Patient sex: M
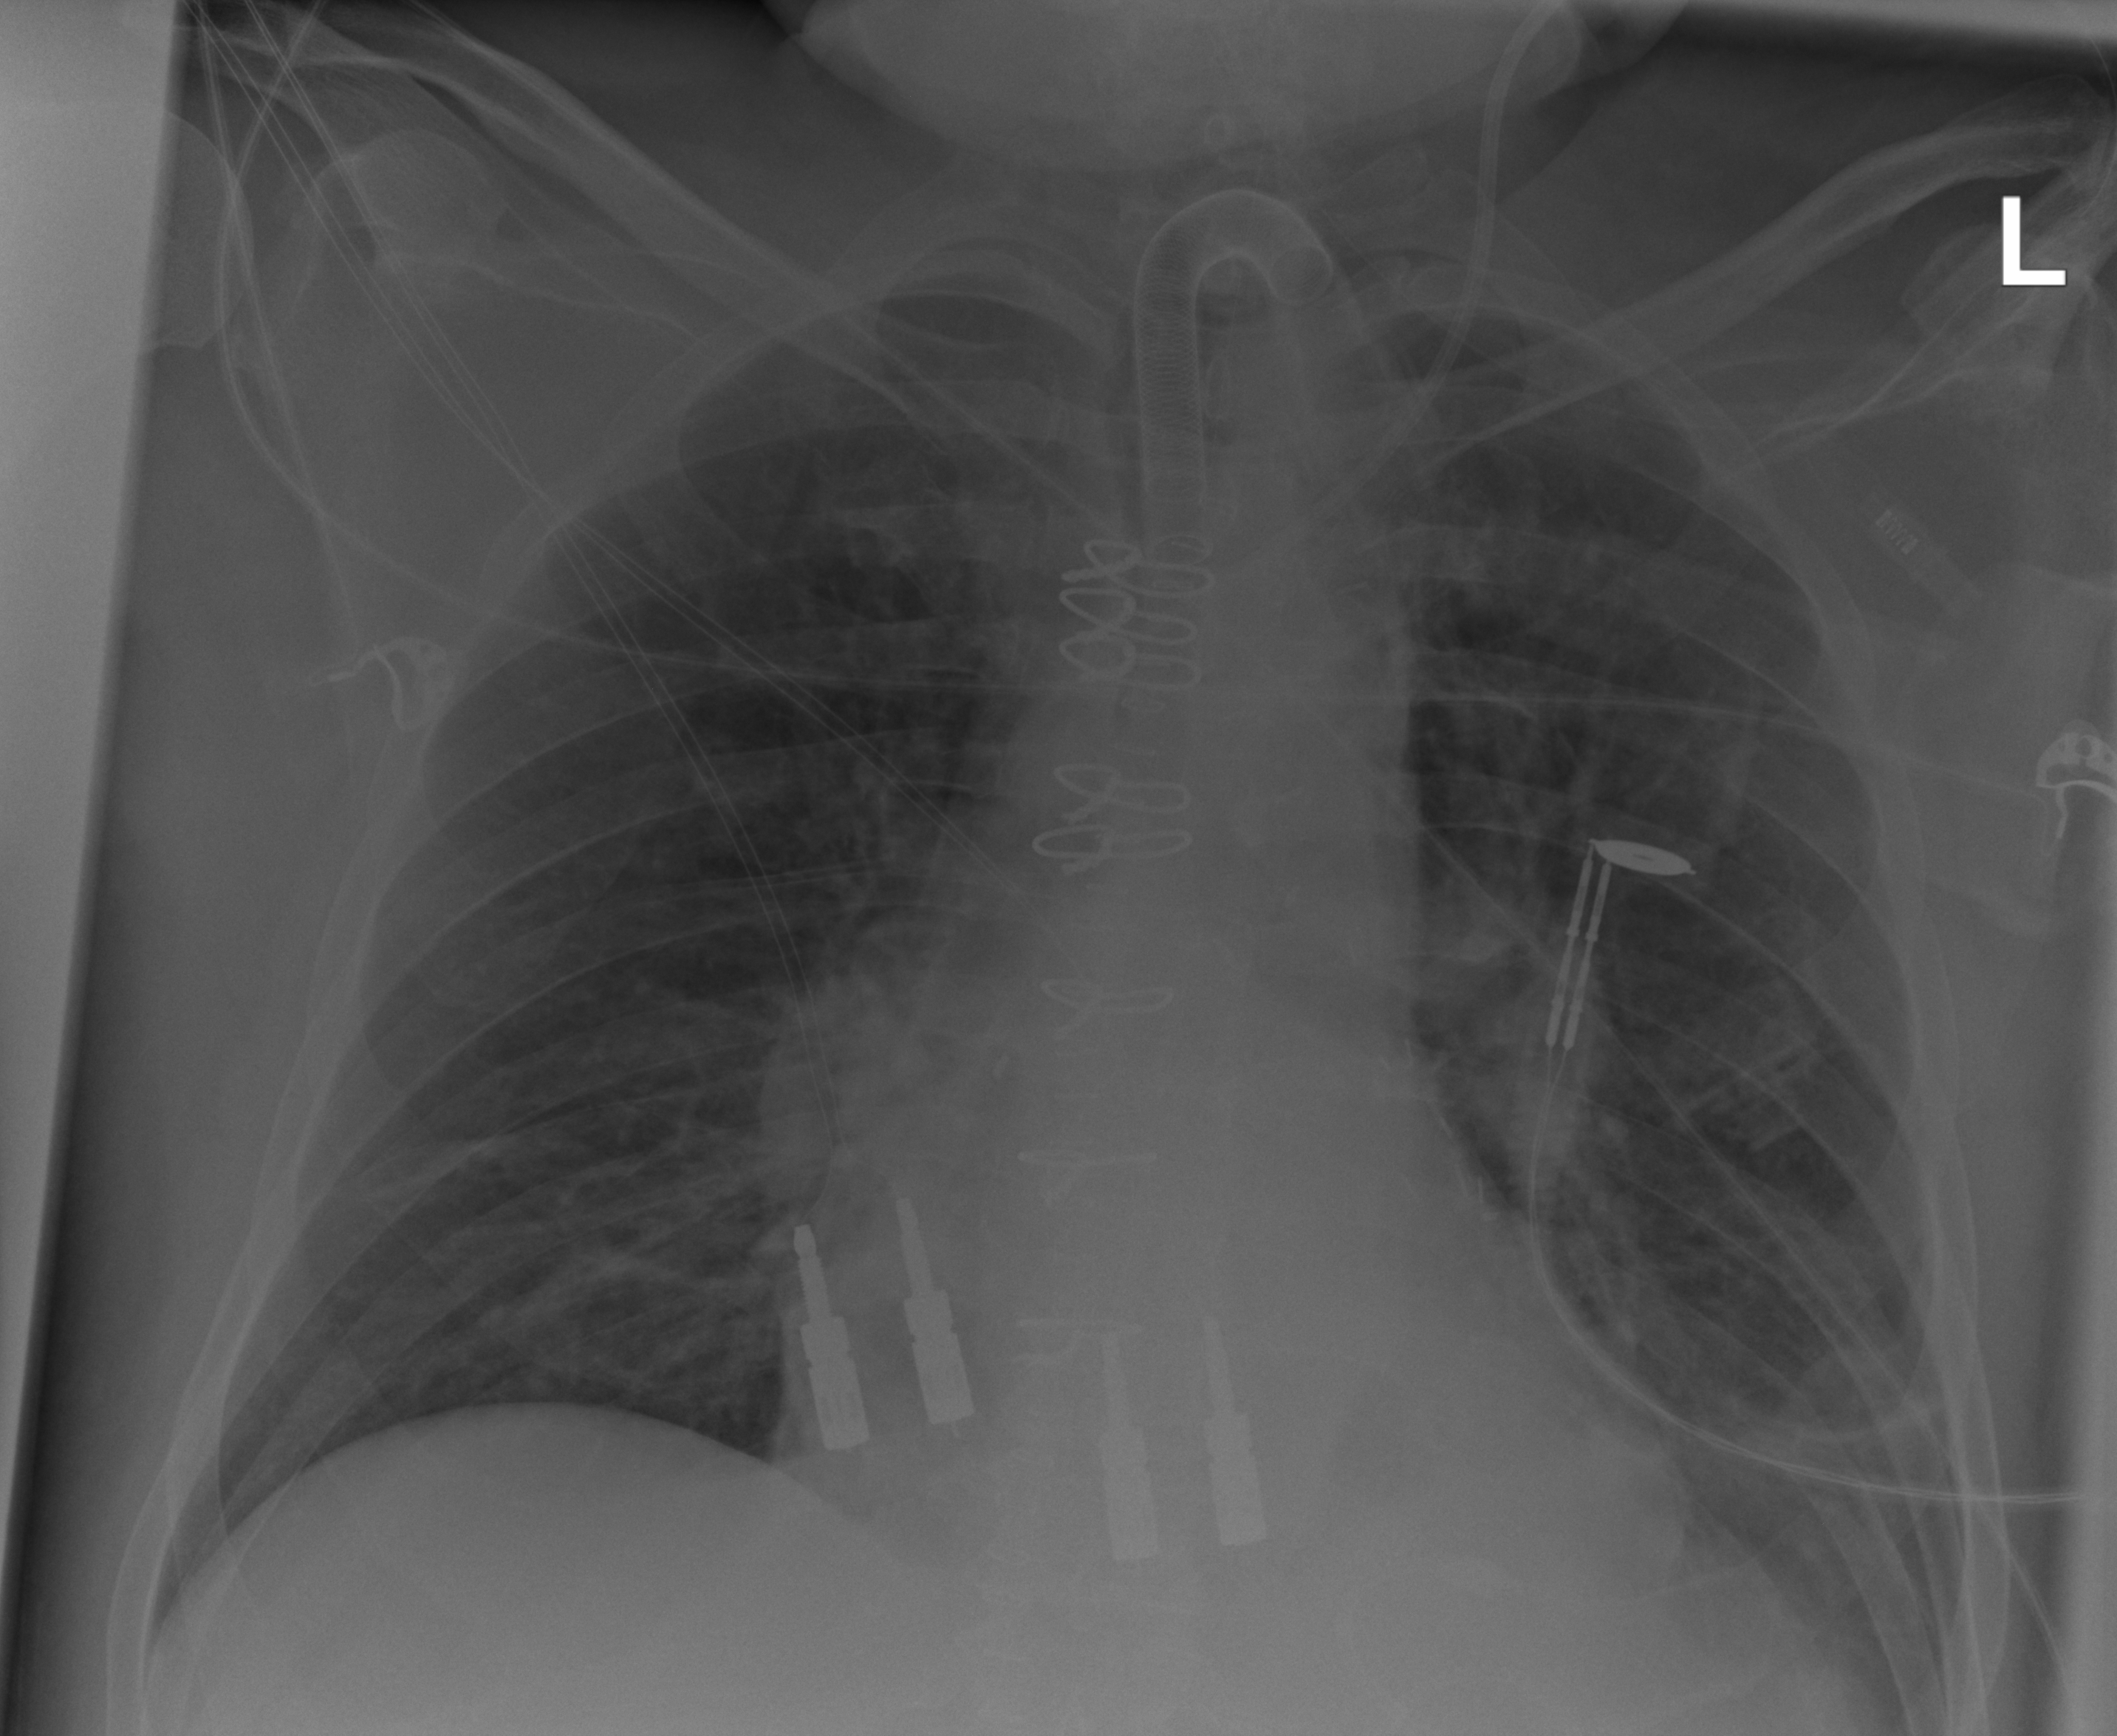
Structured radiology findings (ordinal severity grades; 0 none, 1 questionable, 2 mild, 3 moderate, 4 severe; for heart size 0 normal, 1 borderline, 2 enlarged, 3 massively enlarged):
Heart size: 2
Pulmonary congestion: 1
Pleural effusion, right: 0
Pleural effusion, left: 2
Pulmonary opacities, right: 0
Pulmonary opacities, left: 0
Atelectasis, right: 0
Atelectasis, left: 2